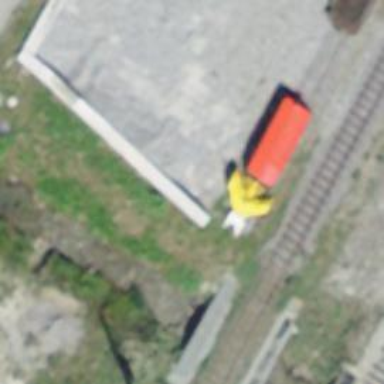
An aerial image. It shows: Railway buffer stop.